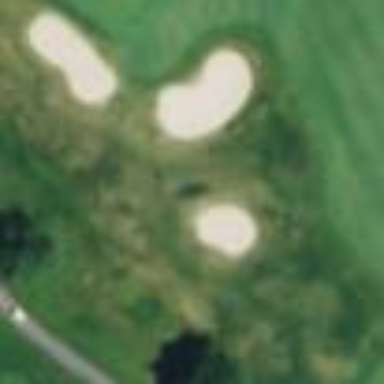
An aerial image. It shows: Golf bunker filled with natural sand.